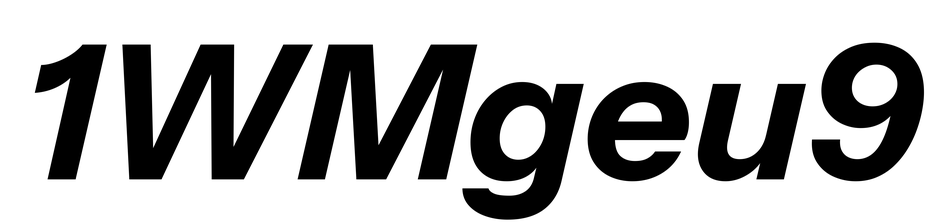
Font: InstrumentSans-Italic_Bold_Italic